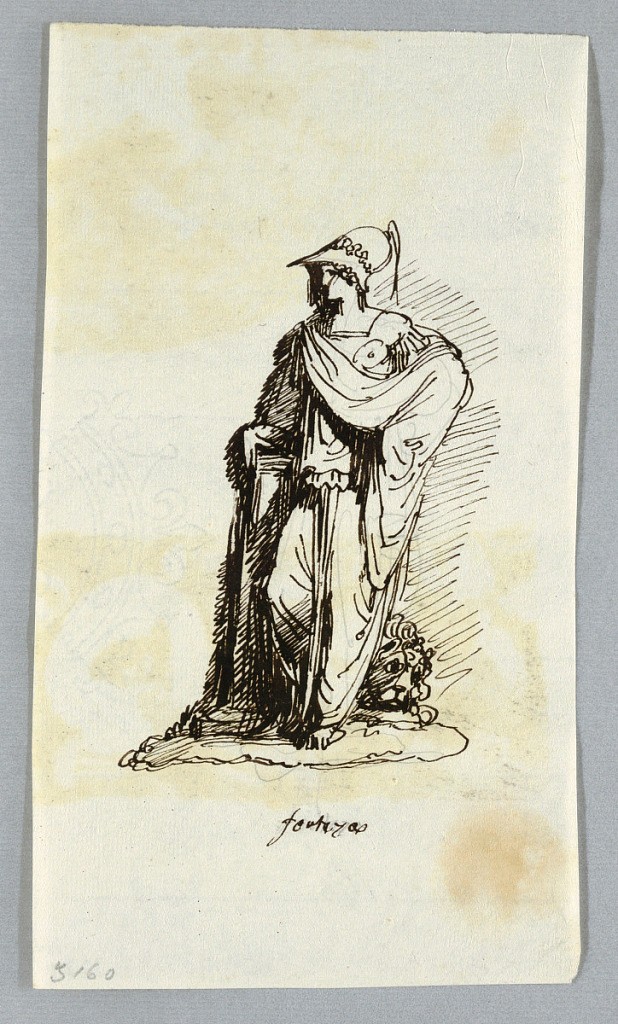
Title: Drawing
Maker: Felice Giani, Italian, 1758–1823
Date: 1790-1800
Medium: Pen and brown ink over traces of black chalk on laid paper.
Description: Vertical rectangle. A woman with a helmet is shown in profile, left, leaning with the right arm upon a column. The head of a crouching lion is shown at right.  Reverse: part of a rough sketch of the decoration of a section of a ceiling: pen,pencil.